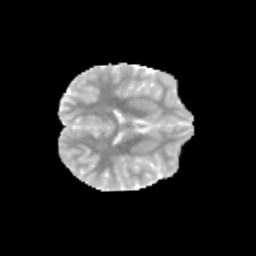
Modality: MD
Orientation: axial
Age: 11
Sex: male
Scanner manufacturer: siemens
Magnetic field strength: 3 T
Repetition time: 3.8 s
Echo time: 0.07 s